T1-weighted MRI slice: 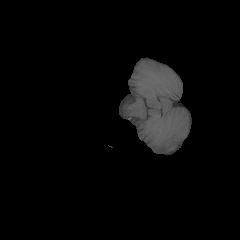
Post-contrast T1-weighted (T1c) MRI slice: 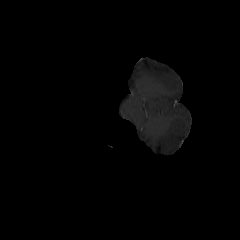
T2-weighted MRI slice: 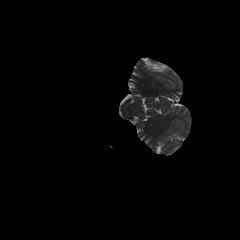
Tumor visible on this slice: no